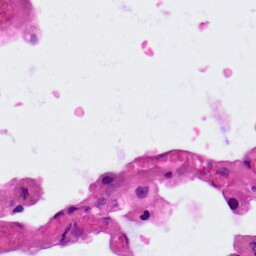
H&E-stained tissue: Lung